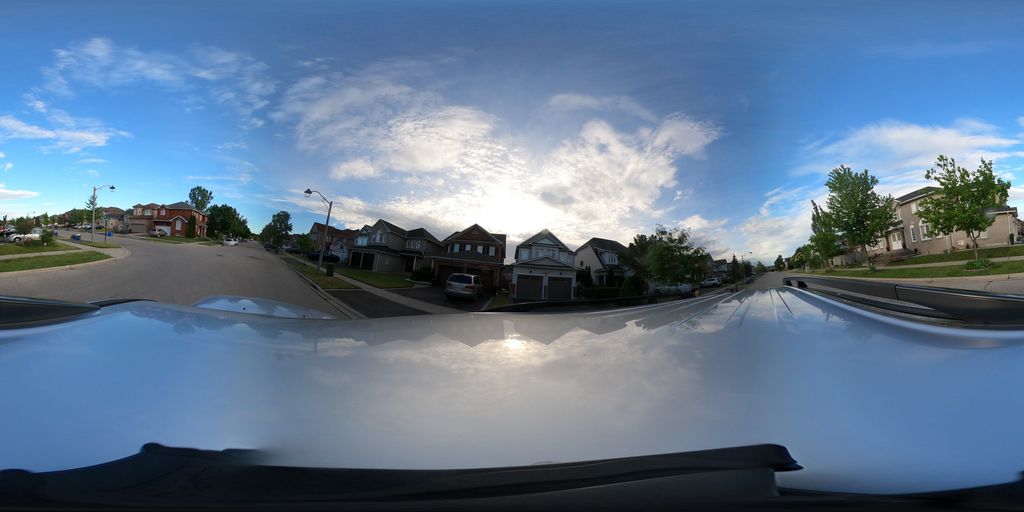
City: toronto